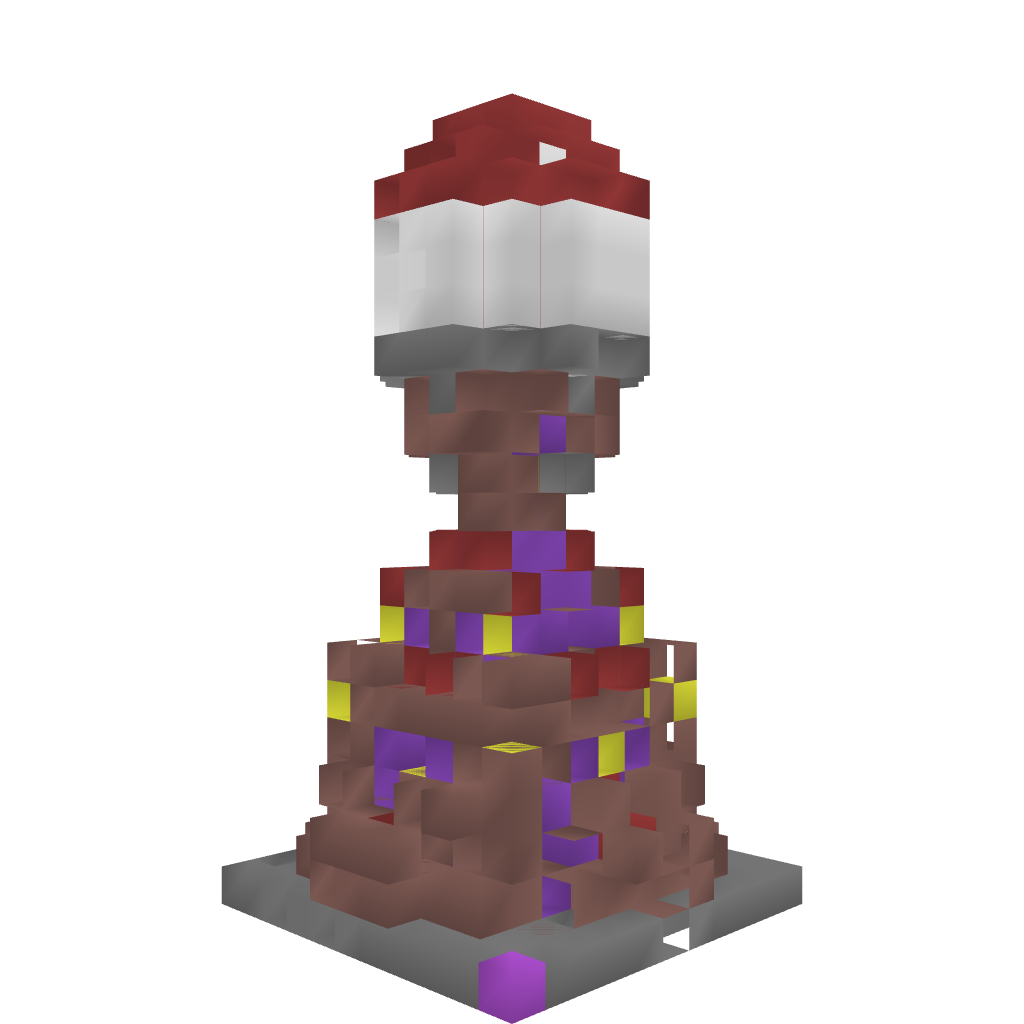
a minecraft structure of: Lava Orb good quality